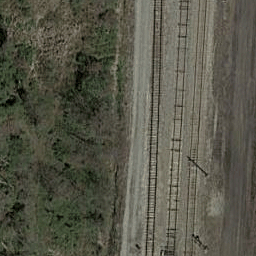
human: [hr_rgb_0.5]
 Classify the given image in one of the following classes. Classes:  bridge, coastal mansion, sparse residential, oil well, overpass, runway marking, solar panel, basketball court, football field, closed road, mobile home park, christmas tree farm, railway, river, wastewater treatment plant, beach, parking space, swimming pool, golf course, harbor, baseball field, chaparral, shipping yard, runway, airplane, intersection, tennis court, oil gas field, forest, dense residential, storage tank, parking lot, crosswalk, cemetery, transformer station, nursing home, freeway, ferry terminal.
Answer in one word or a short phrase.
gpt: railway